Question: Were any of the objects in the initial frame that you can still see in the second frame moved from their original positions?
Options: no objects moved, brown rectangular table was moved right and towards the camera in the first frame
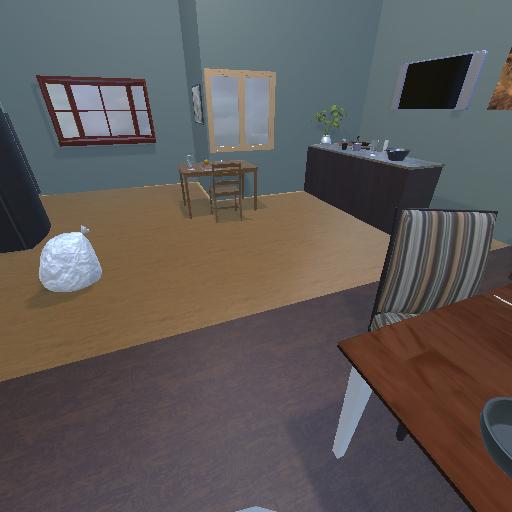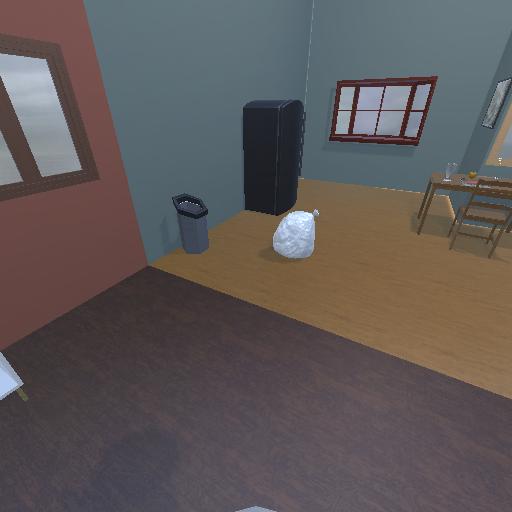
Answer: no objects moved